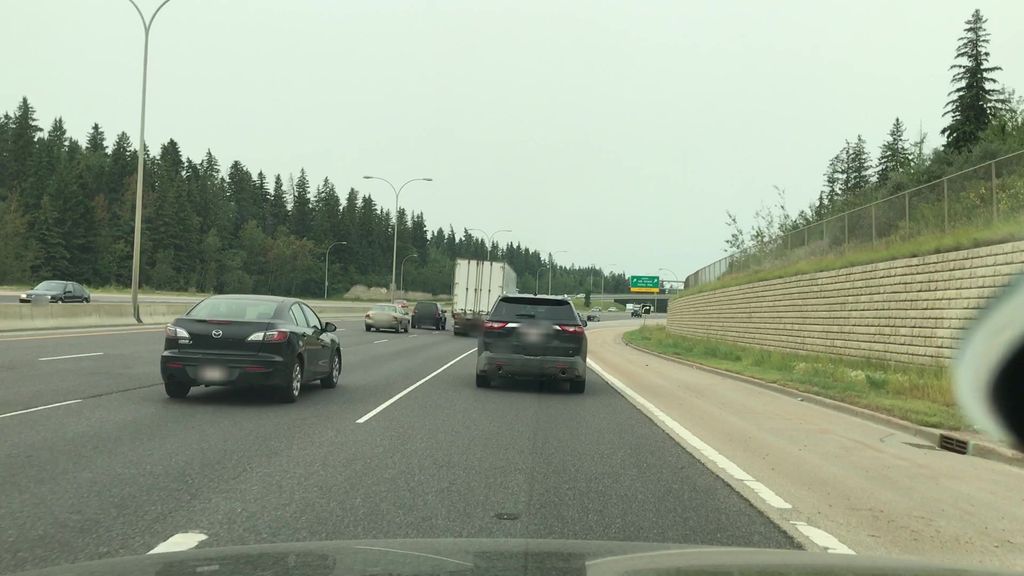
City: edmonton